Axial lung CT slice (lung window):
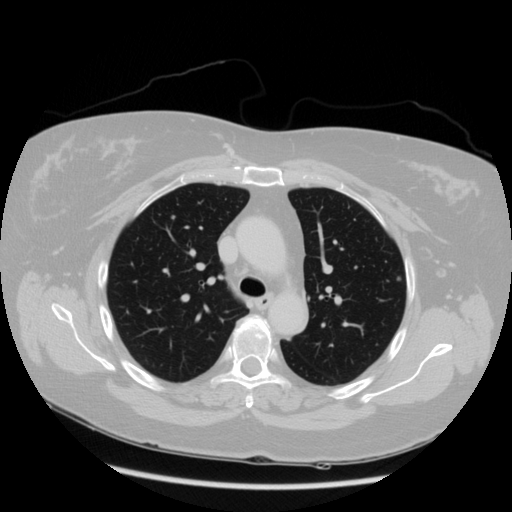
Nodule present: yes
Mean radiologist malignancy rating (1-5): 2.5